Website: home-depot
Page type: delivery-shipping
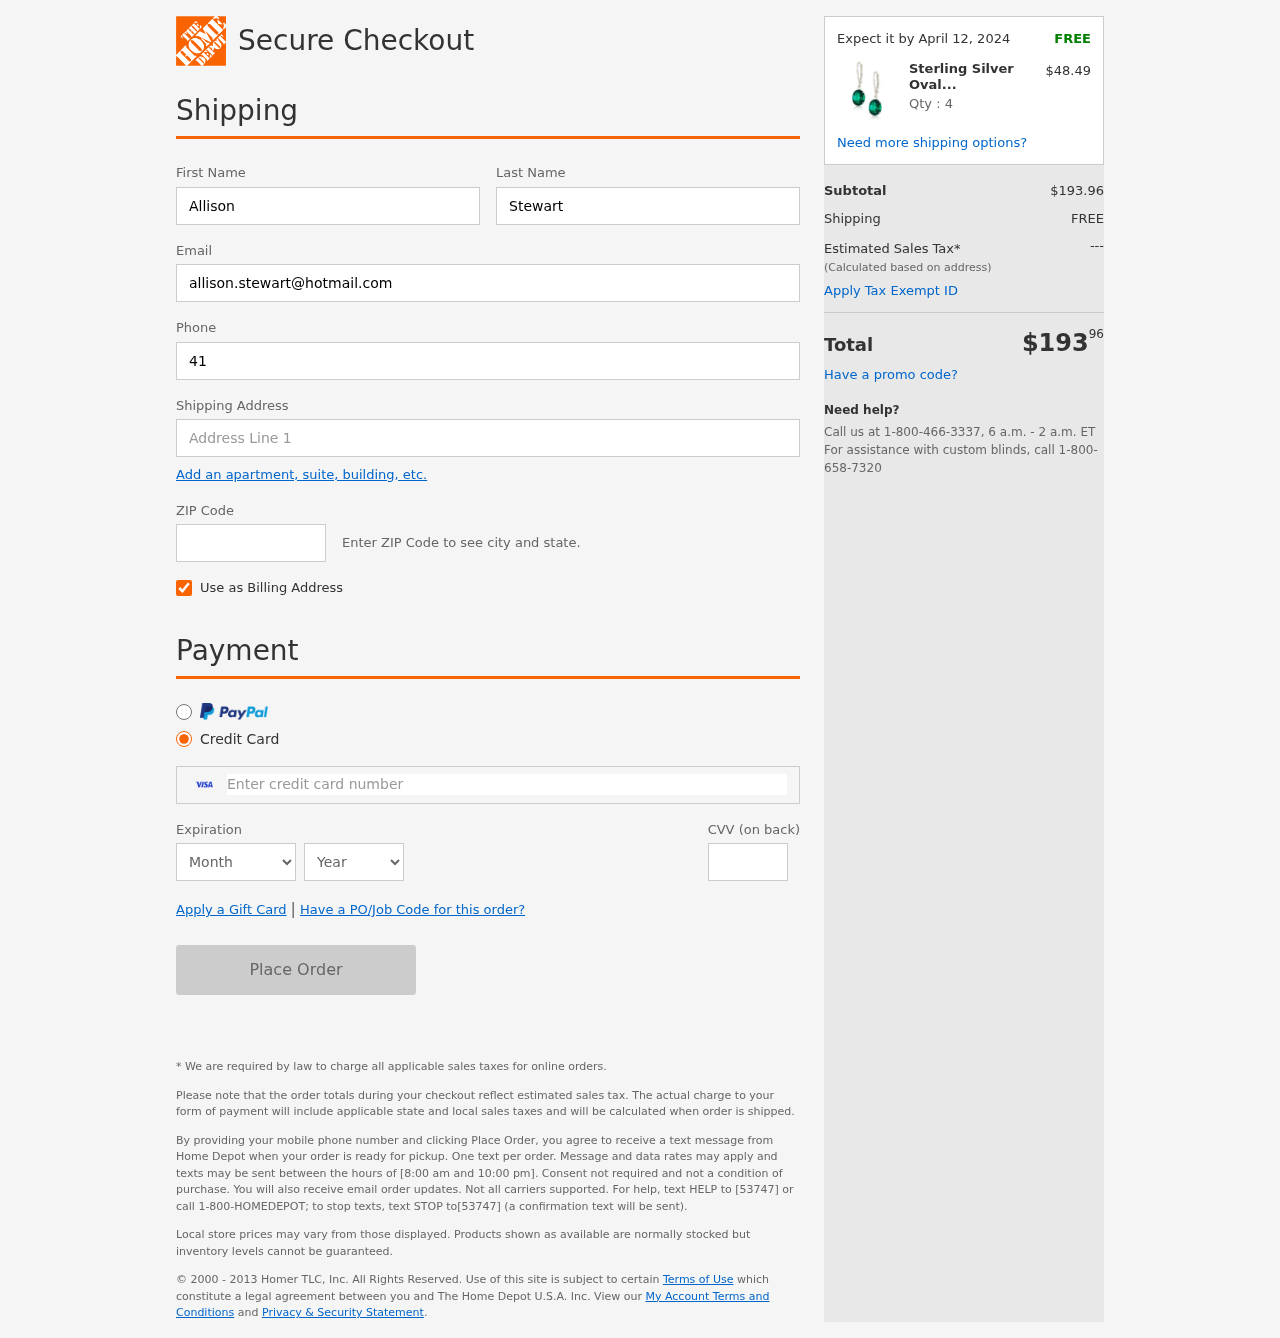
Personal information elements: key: PII_CARD_CVV
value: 162
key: PII_CARD_EXPIRY_MONTH
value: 10
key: PII_CARD_EXPIRY_YEAR
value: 29
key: PII_CARD_NUMBER
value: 4775 5045 9172 5243
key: PII_EMAIL
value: allison.stewart@hotmail.com
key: PII_FIRSTNAME
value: Allison
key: PII_LASTNAME
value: Stewart
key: PII_PHONE
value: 4166544482
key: PII_POSTCODE
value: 28354
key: PII_STREET
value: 50811 Smith Parkway
Product elements: key: PRODUCT1_NAME
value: Sterling Silver Oval Gemstone Dangle Earrings
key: PRODUCT1_PRICE
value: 48.49
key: PRODUCT1_QUANTITY
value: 4
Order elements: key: ORDER_DELIVERY_DATE
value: Expect it by April 12, 2024
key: ORDER_SUBTOTAL
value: $193.96
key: ORDER_SHIPPING_COST
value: FREE
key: ORDER_TOTAL
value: $19396